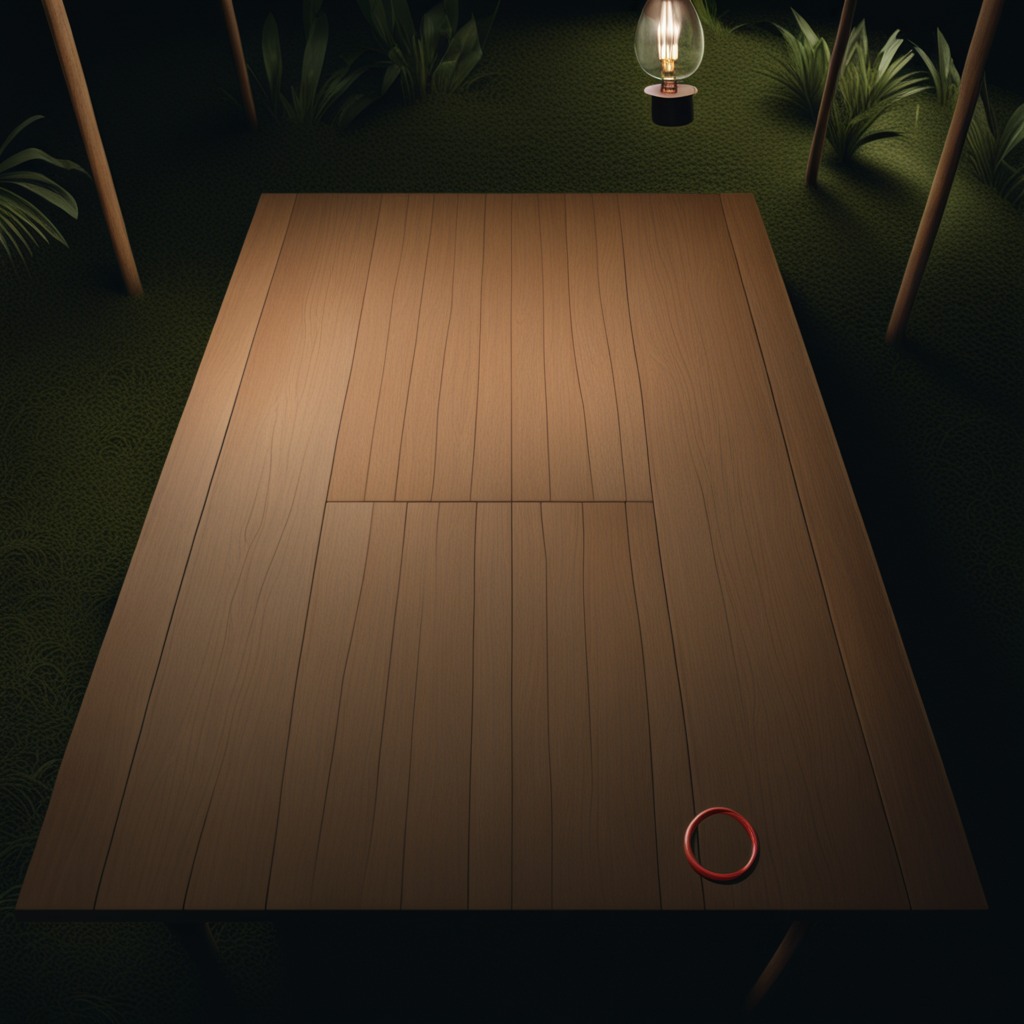
A rubber O-ring lies on a wooden table inside a jungle field workshop tent at night.